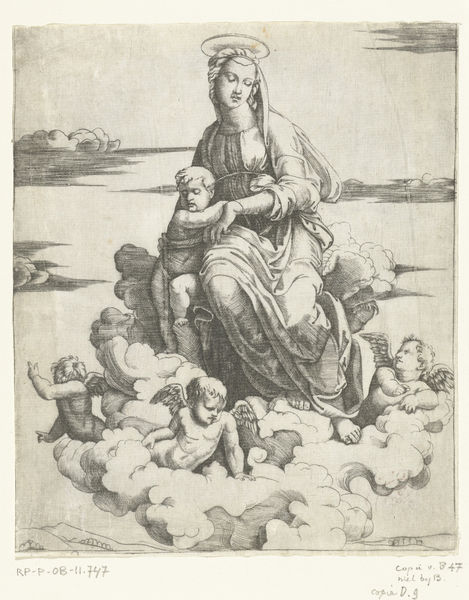
Titel: Maria met kind zittend op wolken omringd door engelen
Künstler: Marcantonio Raimondi
Standort: Amsterdam
Institution: Rijksmuseum
Schlagwörter: church, feathers, white, black, dark, lady, painting, woman, print, feather, angel, angels, cloud, clouds, heaven, sky, child, light, drawing, mother, etching, illustration, sketch, saint, wings, virgin, family, renaissance, jesus, foot, engraving, draw, religion, book, baby, composition, christian, maria, mary, engel, shit, halo, holy, catholic, divine, cherubim, iconic, kupid, pyrimidal